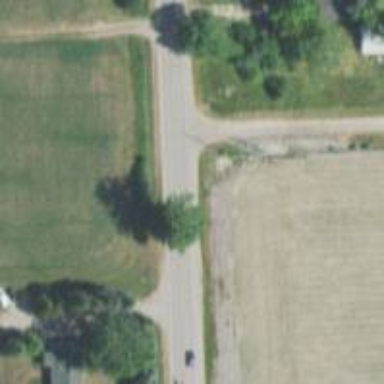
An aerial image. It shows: Secondary road.